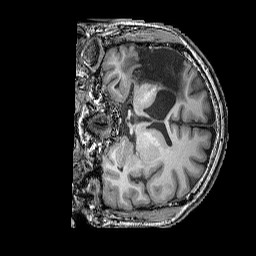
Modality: T1w
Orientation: coronal
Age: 50
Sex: male
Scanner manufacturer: siemens
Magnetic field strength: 3 T
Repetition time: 2.25 s
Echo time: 0.00411 s